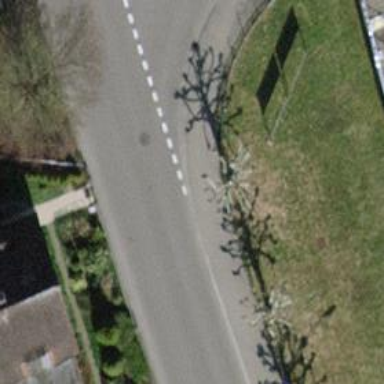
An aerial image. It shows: Sidewalk along the footway.